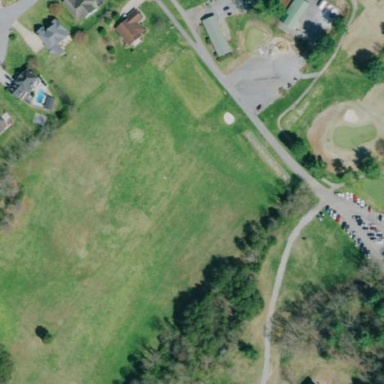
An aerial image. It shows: Driving range for golf on grass.